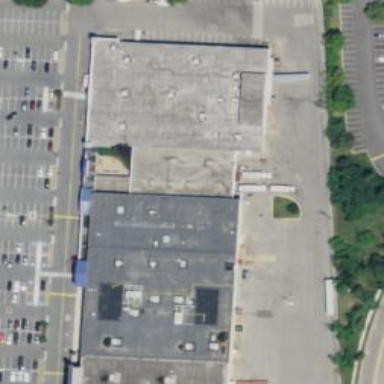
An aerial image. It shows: Retail building.